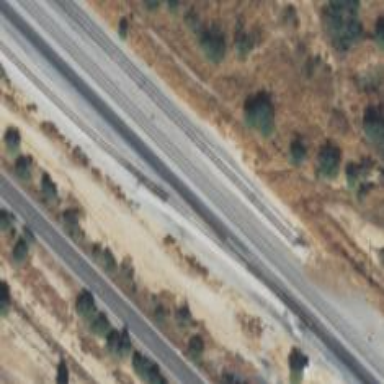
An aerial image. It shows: Railway track.